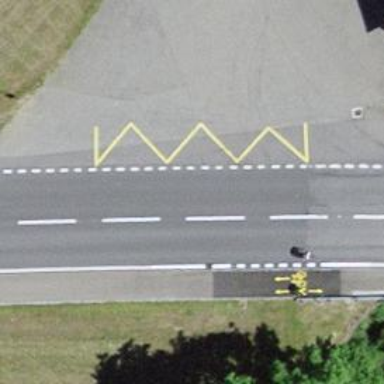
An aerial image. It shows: Bus stop with designated public transport stop position.